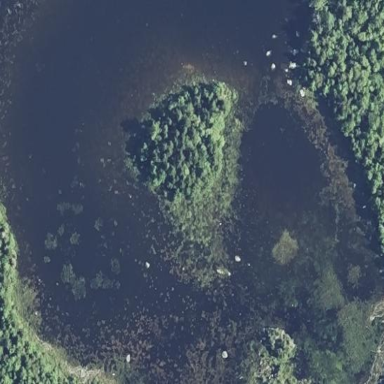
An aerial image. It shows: Beautiful lake surrounded by nature.